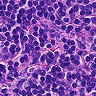
Metastatic tissue present: no